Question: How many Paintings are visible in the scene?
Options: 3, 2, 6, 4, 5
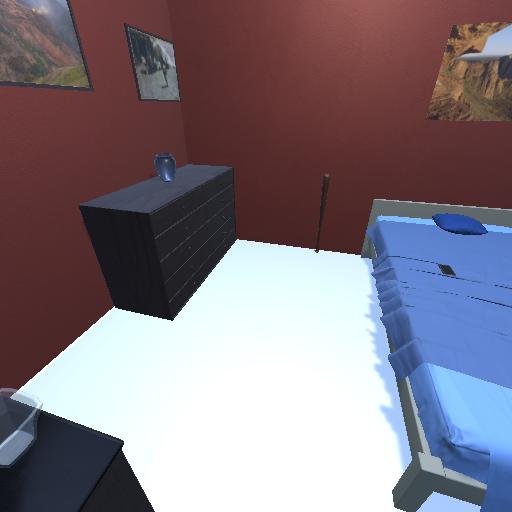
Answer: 3